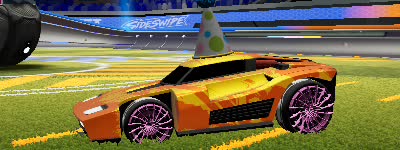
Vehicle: breakout